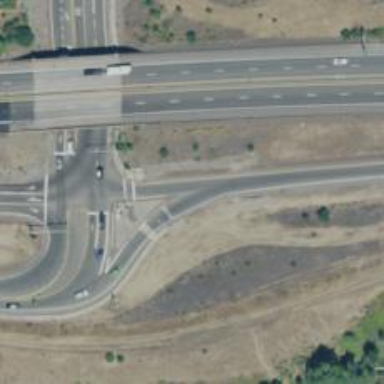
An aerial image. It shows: Asphalt motorway link.